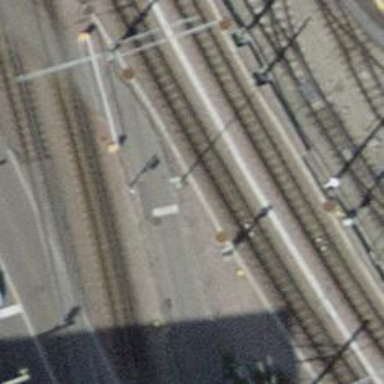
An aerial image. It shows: Tram railway with one track and electrified contact line.